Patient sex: M
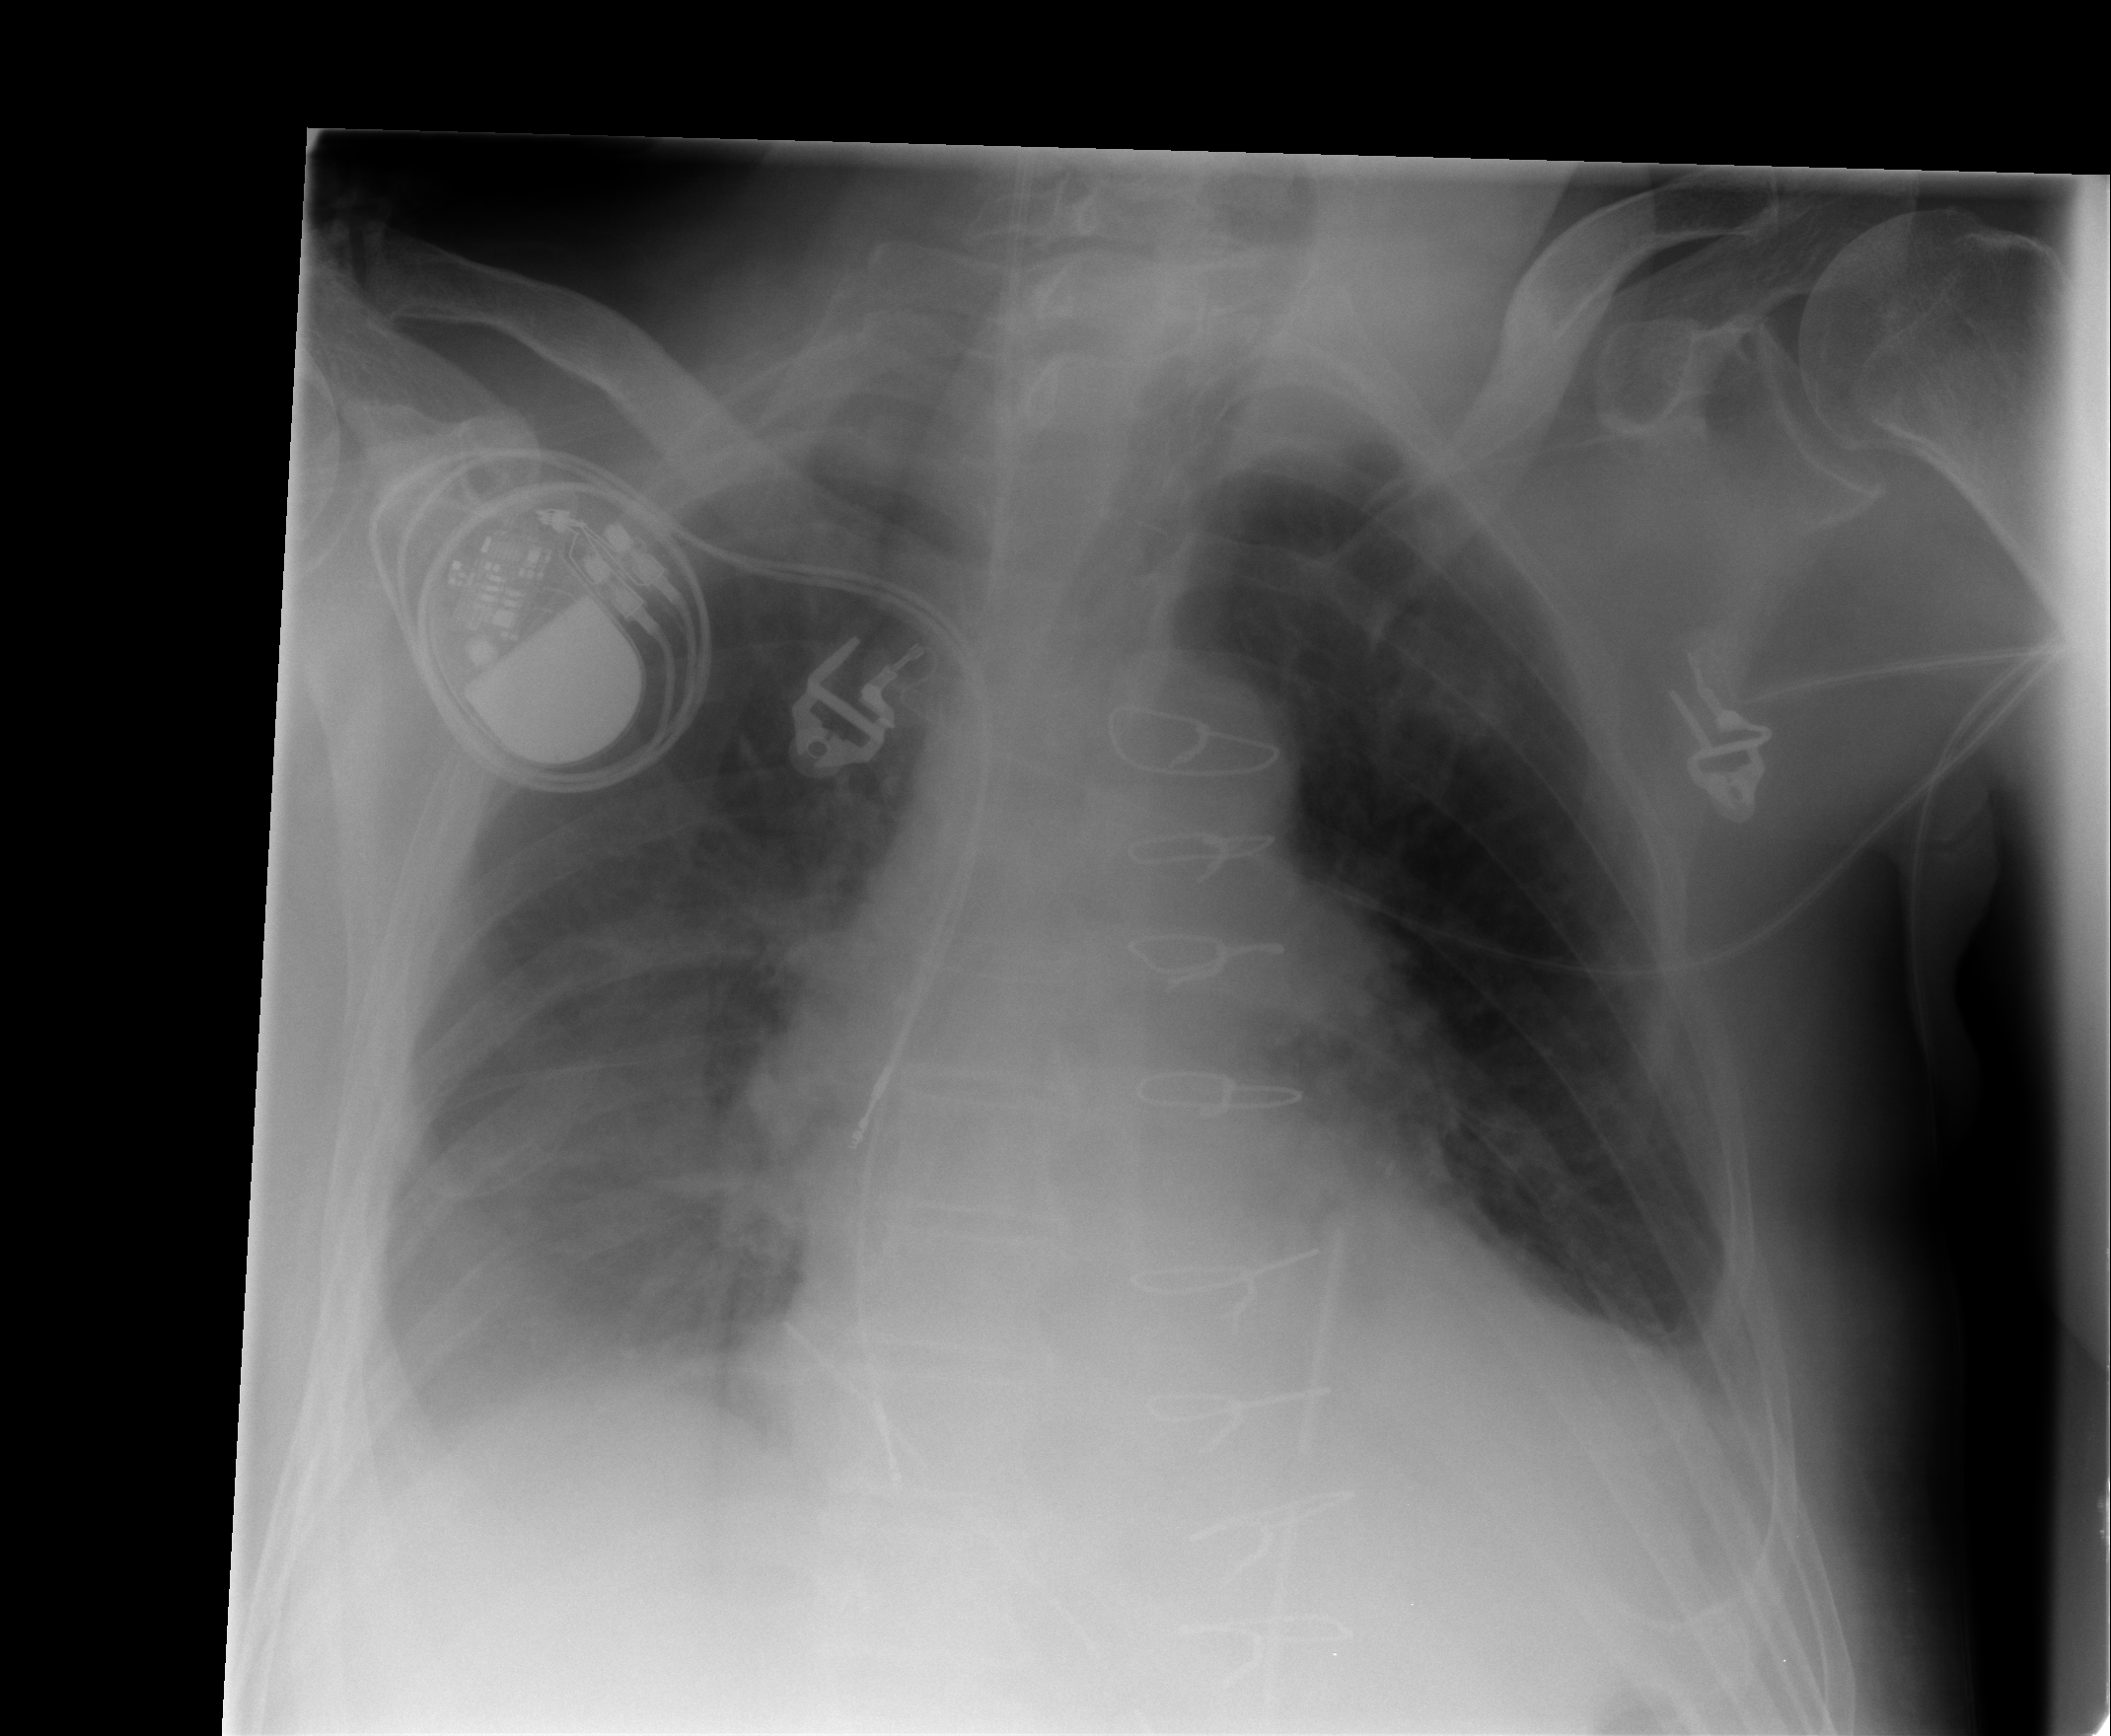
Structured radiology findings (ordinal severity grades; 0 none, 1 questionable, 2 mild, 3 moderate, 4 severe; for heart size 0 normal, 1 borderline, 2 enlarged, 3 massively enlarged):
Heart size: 2
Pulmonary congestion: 0
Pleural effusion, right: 2
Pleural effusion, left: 2
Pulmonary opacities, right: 1
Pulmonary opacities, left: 0
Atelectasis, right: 2
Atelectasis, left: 2